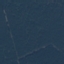
Land use / land cover: Forest